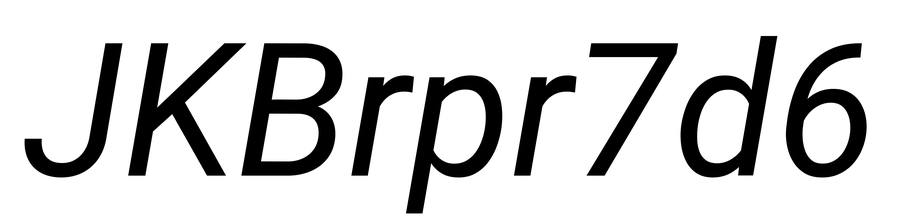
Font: Roboto-Italic_Italic